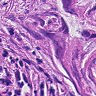
Metastatic tissue present: yes